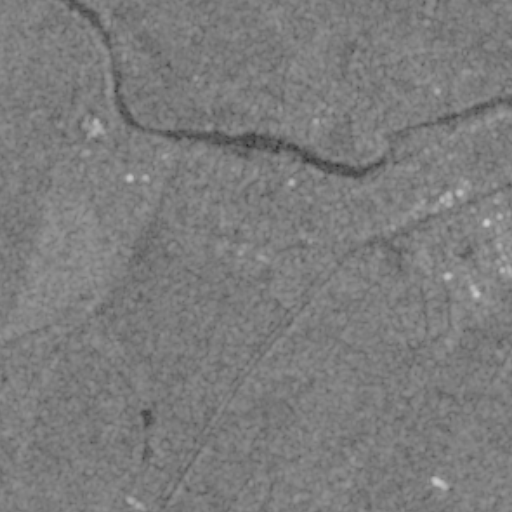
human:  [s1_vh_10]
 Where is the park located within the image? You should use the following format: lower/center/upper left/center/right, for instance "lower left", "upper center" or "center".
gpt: The park is located in the center right of the image.
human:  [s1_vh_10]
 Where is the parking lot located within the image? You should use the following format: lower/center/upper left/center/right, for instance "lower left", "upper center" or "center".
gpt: The parking lot is located in the center right of the image.
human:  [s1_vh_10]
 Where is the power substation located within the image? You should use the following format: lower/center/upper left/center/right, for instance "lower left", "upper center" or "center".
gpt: The power substation is located in the upper right of the image.
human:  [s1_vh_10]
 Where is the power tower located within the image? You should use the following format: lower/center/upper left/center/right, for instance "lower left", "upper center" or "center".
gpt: The power tower is located in the upper right of the image.
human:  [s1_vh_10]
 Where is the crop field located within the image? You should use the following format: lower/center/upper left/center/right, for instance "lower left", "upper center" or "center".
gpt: There is no crop field in the image.

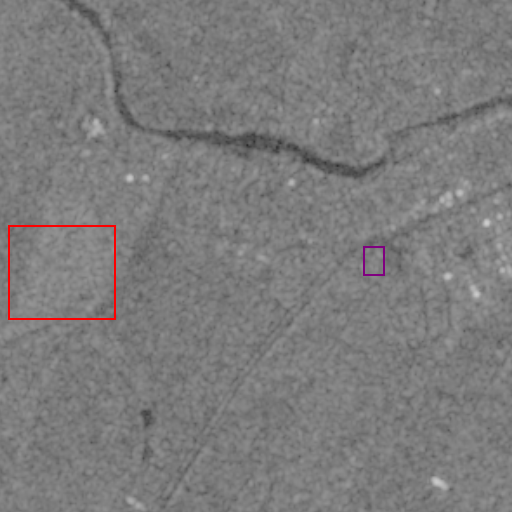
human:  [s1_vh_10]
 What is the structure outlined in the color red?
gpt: The structure outlined in red is a crop field.
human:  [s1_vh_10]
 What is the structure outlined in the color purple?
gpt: The structure outlined in purple is a park.
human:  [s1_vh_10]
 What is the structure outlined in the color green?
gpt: There is no green outline.